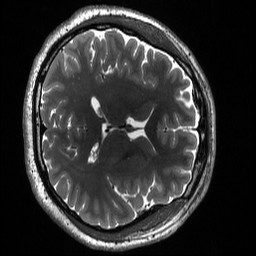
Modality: T2w
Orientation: axial
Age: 27
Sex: male